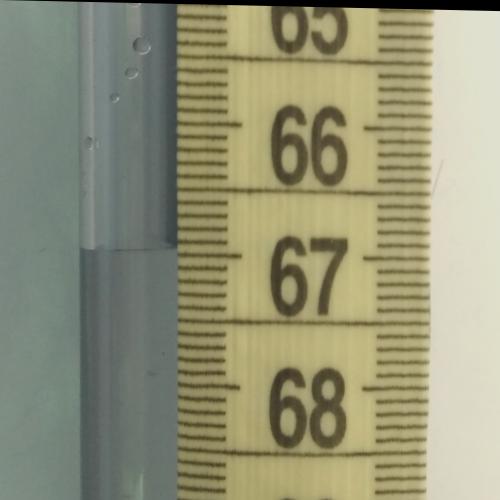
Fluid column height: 67.0 cm